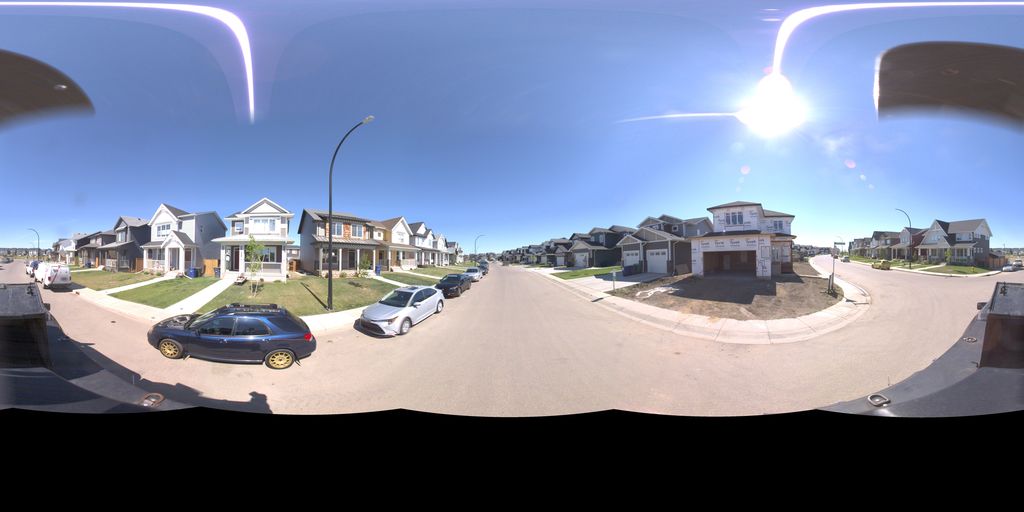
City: saskatoon